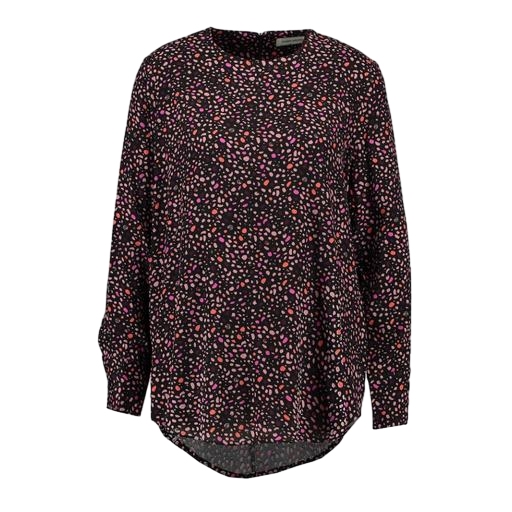
black petite printed high-low top only macy, black boyfriend-fit printed shirt, black printed shirt, white background